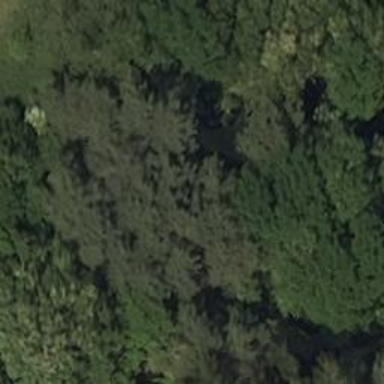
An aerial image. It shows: Patch of scrub vegetation.